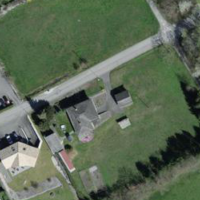
EUNIS habitat code: 24
Species observed at this site:
Clinopodium vulgare